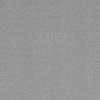
Atmospheric dust classification: dusty